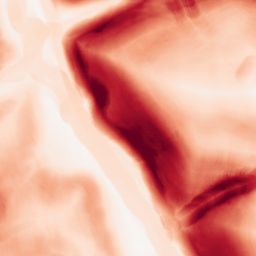
Category: morphological
Decomposition family: morphological_gradient
Decomposition parameters: size: 10
shape: disk
Upsampling method: sinc_hamming
Upsampling parameters: scale: 4
kernel_size: 16
Upsampling scale: 4